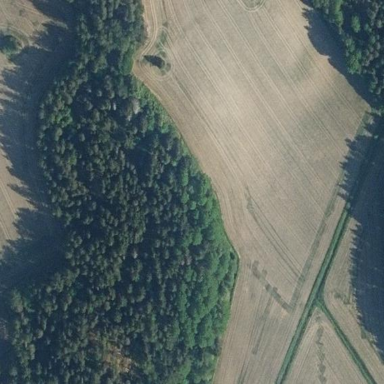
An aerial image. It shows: Nature reserve within woodland area.